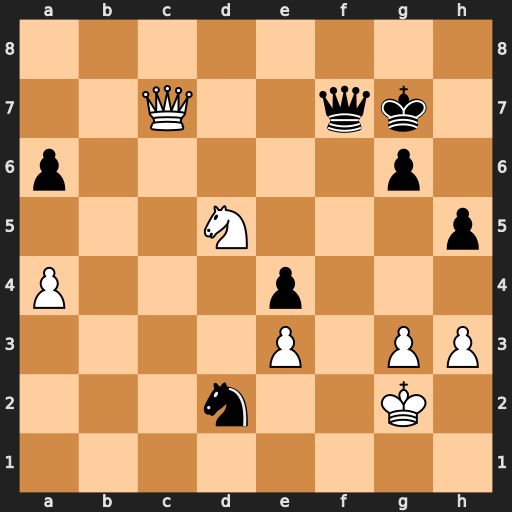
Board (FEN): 8/2Q2qk1/p5p1/3N3p/P3p3/4P1PP/3n2K1/8
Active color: w
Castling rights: -
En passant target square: -
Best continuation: Qc3+ Kg8 Qxd2